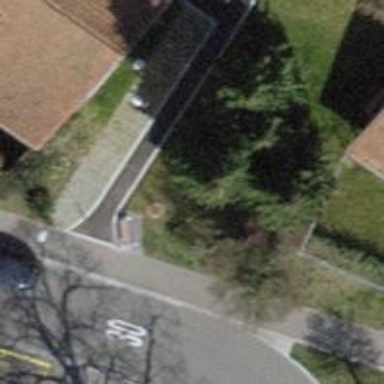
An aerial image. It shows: Bench.